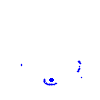
Particle: kaon